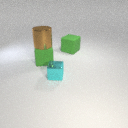
large green rubber cube to the right of small cyan metal cube